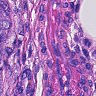
Metastatic tissue present: yes